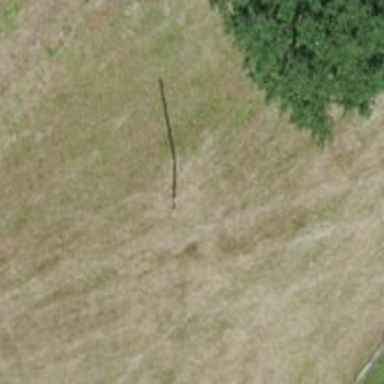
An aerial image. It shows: Minor power line.